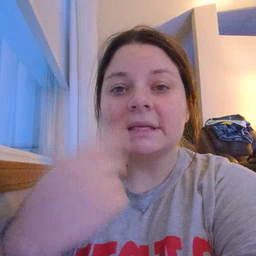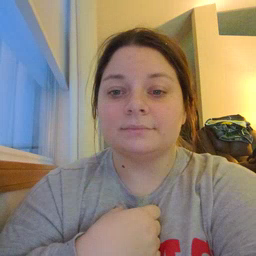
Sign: see